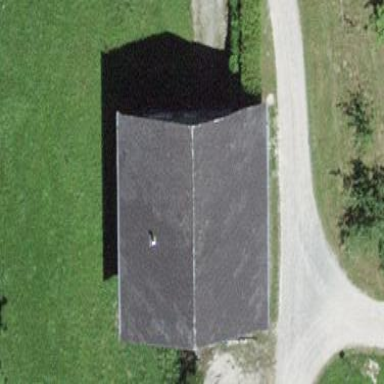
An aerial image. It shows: Shed building.